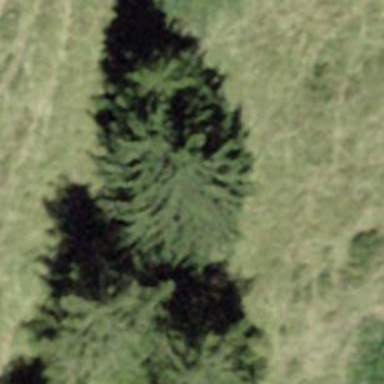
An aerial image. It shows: Forest area.